九年级 · 解析几何
(本小题8.0分)

如图, 已知 $O A, O B$ 是 $\odot O$ 的两条半径, $C, D$ 分别为 $O A, O B$ 上的两点, 且 $A C=B D$. 求证: $A D=B C$.

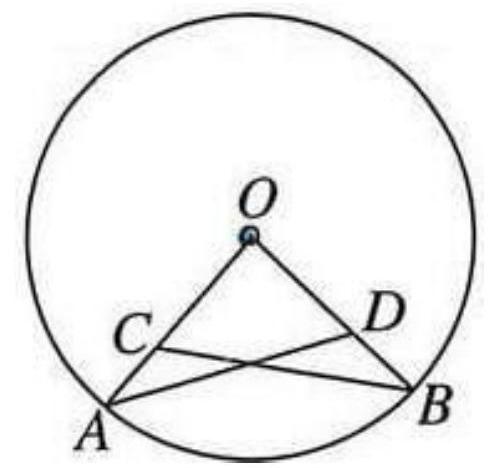
答案: 证明: $\because O A, O B$ 是 $\odot O$ 的两条半径, $\therefore O A=O B$.

又 $\because A C=B D, \therefore O C=O D$.

在 $\triangle O C B$ 和 $\triangle O D A$ 中, $\because\left\{\begin{array}{l}O B=O A, \\ \angle O=\angle O, \\ O C=O D,\end{array}\right.$

$\therefore \triangle O C B \cong \triangle O D A(S A S), \quad \therefore A D=B C$.


解析: 见答案